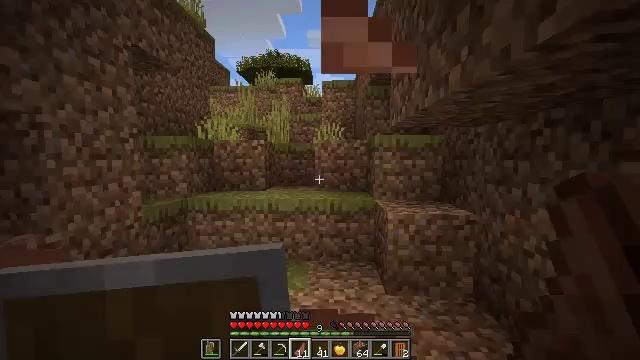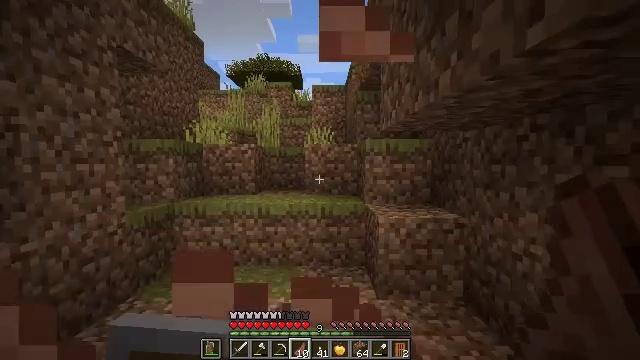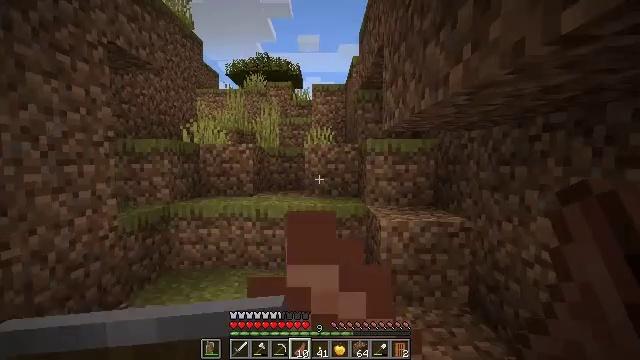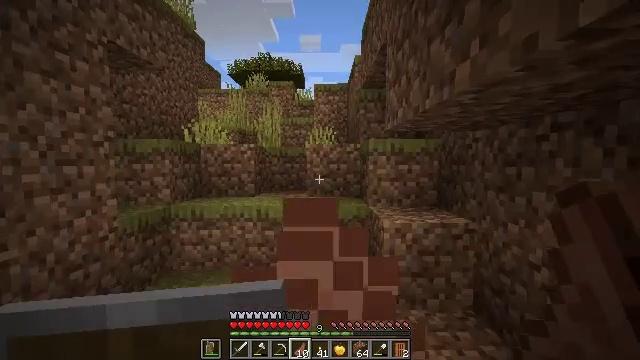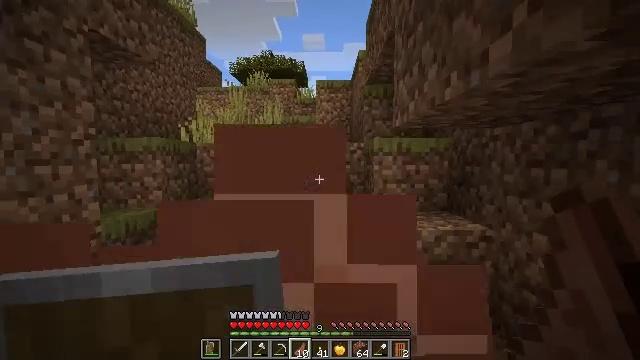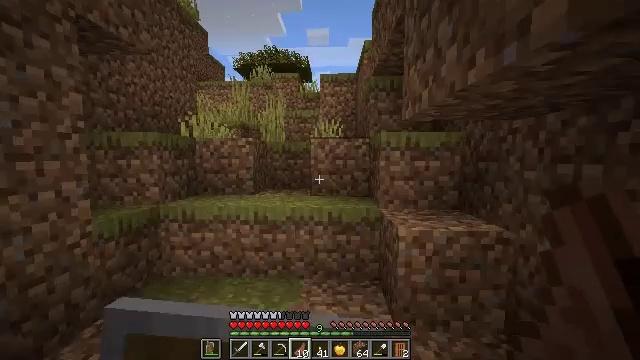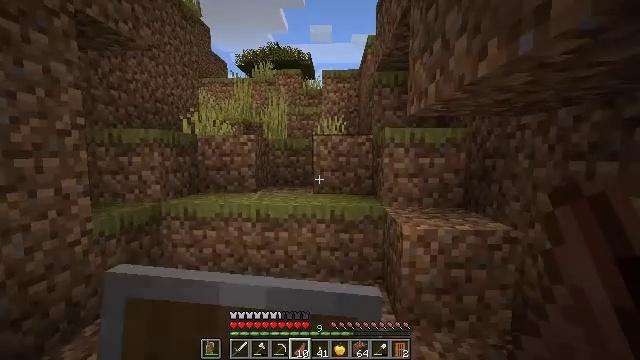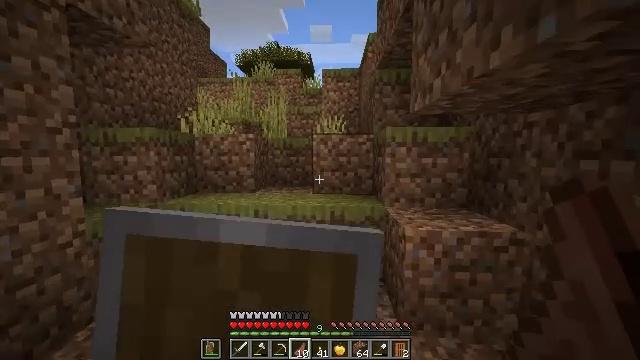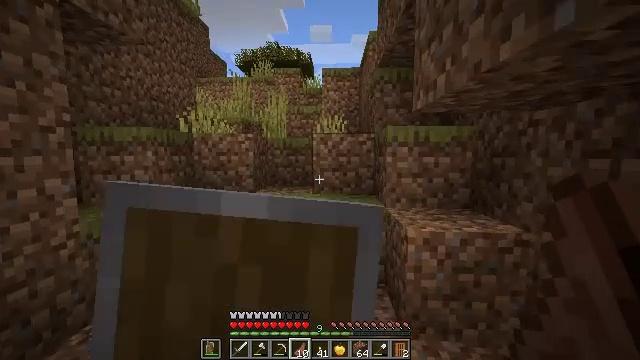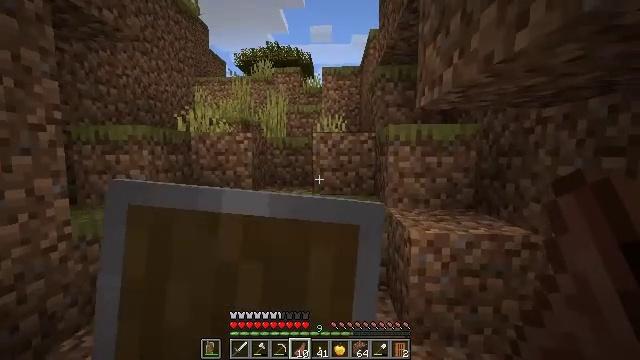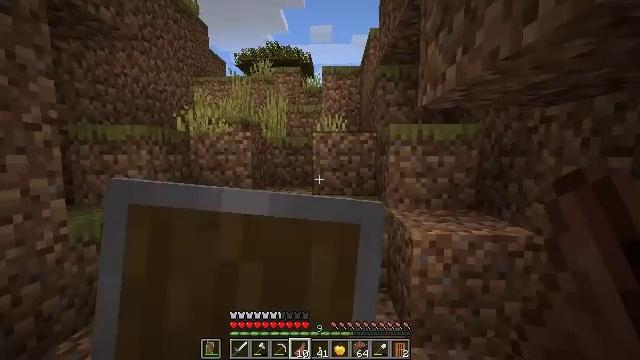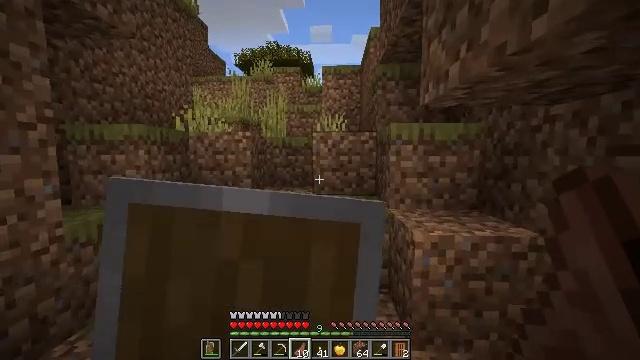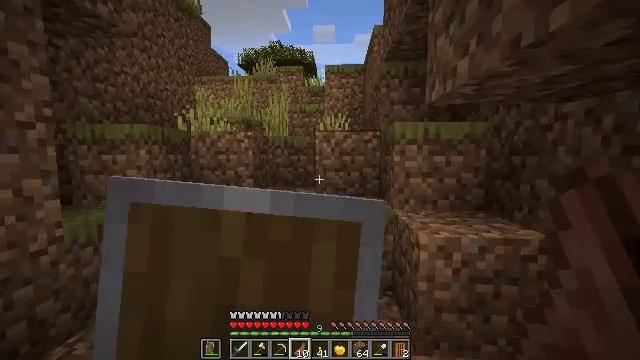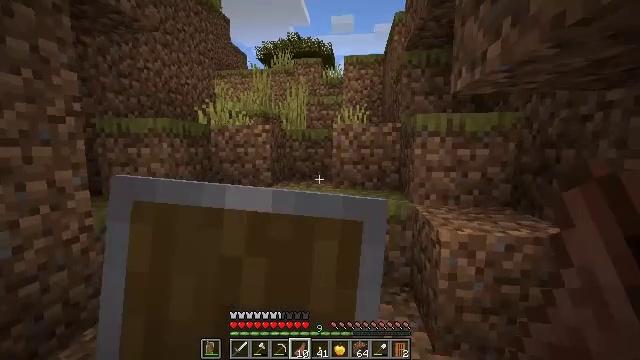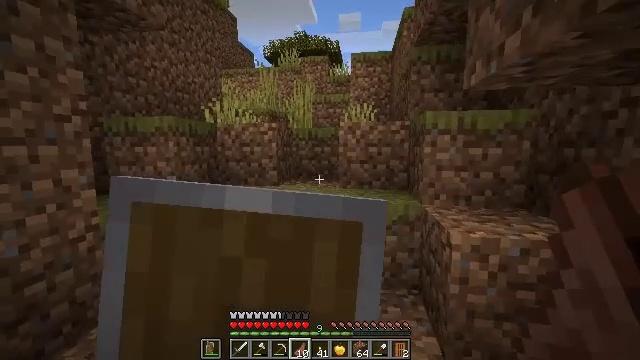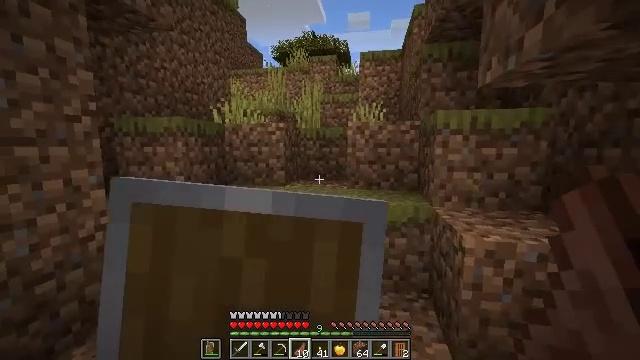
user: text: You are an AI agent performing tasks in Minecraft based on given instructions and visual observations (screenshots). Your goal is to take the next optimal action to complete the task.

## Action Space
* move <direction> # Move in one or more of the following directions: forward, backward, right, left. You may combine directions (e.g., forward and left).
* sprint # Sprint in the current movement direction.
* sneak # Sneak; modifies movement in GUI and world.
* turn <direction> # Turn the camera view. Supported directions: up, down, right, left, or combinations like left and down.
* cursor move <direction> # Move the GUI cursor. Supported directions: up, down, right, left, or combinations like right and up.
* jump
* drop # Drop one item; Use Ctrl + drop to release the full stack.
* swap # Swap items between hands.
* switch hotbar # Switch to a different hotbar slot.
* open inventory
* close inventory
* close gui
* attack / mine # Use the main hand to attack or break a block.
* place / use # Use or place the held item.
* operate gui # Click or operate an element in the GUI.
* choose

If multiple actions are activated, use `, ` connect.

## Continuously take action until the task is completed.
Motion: motion action
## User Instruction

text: Attack the smooth stone block to break it.
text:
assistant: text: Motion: move forward, turn right, use / place
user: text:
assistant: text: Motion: move forward, use / place
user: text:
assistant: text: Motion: move forward, use / place
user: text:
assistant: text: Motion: move forward, use / place
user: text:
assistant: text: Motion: move forward, sprint, use / place
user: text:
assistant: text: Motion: move forward, sprint, use / place
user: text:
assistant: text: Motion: move forward, sprint, use / place
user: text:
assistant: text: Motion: move forward, use / place
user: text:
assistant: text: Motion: move forward, use / place
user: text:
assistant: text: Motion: move forward, use / place
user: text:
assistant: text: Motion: move forward, use / place
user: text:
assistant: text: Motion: move forward, use / place
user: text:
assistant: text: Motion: move forward, turn left and down, use / place
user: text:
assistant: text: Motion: move forward, turn left, use / place
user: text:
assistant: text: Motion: move forward, turn left, use / place
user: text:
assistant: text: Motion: move forward, turn left, use / place
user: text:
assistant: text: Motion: move forward, use / place
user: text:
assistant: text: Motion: move forward, use / place
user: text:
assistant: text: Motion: move forward, use / place
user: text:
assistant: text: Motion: move forward
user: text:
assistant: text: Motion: move forward
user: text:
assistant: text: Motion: move forward
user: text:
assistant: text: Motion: move forward
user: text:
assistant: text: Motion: move forward, turn left
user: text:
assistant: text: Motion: move forward, turn left
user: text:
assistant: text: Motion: move forward, turn left and down, jump
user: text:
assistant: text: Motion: move forward, turn left and down, jump
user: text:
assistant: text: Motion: move forward, turn left, jump
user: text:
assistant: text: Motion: move forward, turn left, jump
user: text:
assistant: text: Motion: move forward, turn left and down, jump